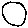
Label: circle